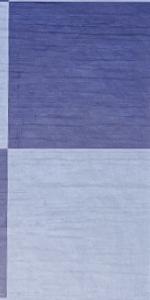
Label: Empty